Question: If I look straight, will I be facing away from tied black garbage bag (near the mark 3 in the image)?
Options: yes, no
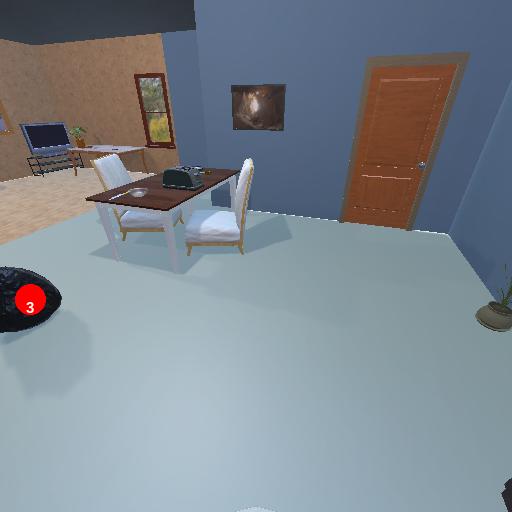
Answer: yes